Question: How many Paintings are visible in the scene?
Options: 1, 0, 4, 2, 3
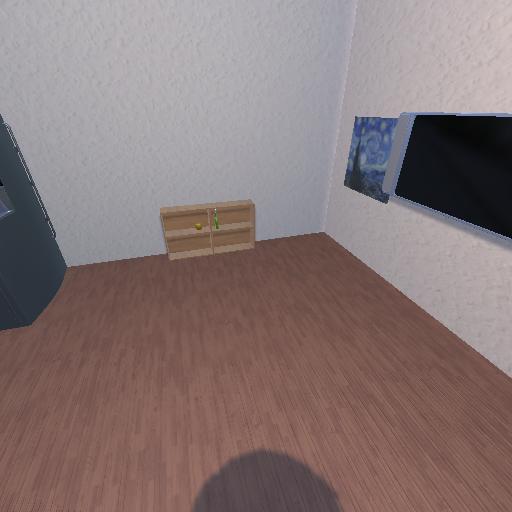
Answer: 1